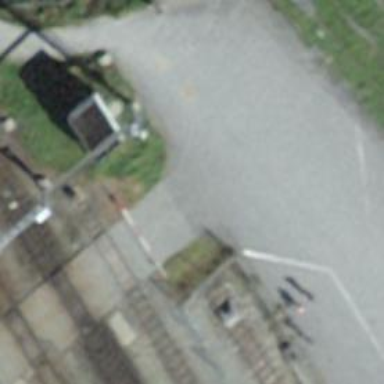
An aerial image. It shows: Lift gate barrier.